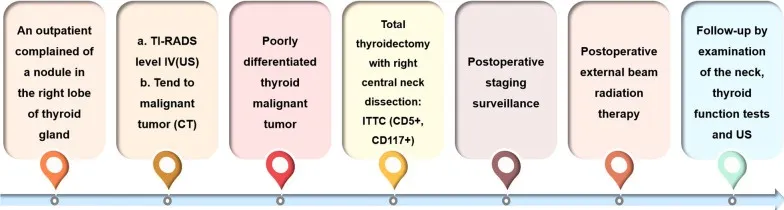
Process of diagnosis and treatment for the case.
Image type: chart (chart)